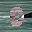
Label: 0